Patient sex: M
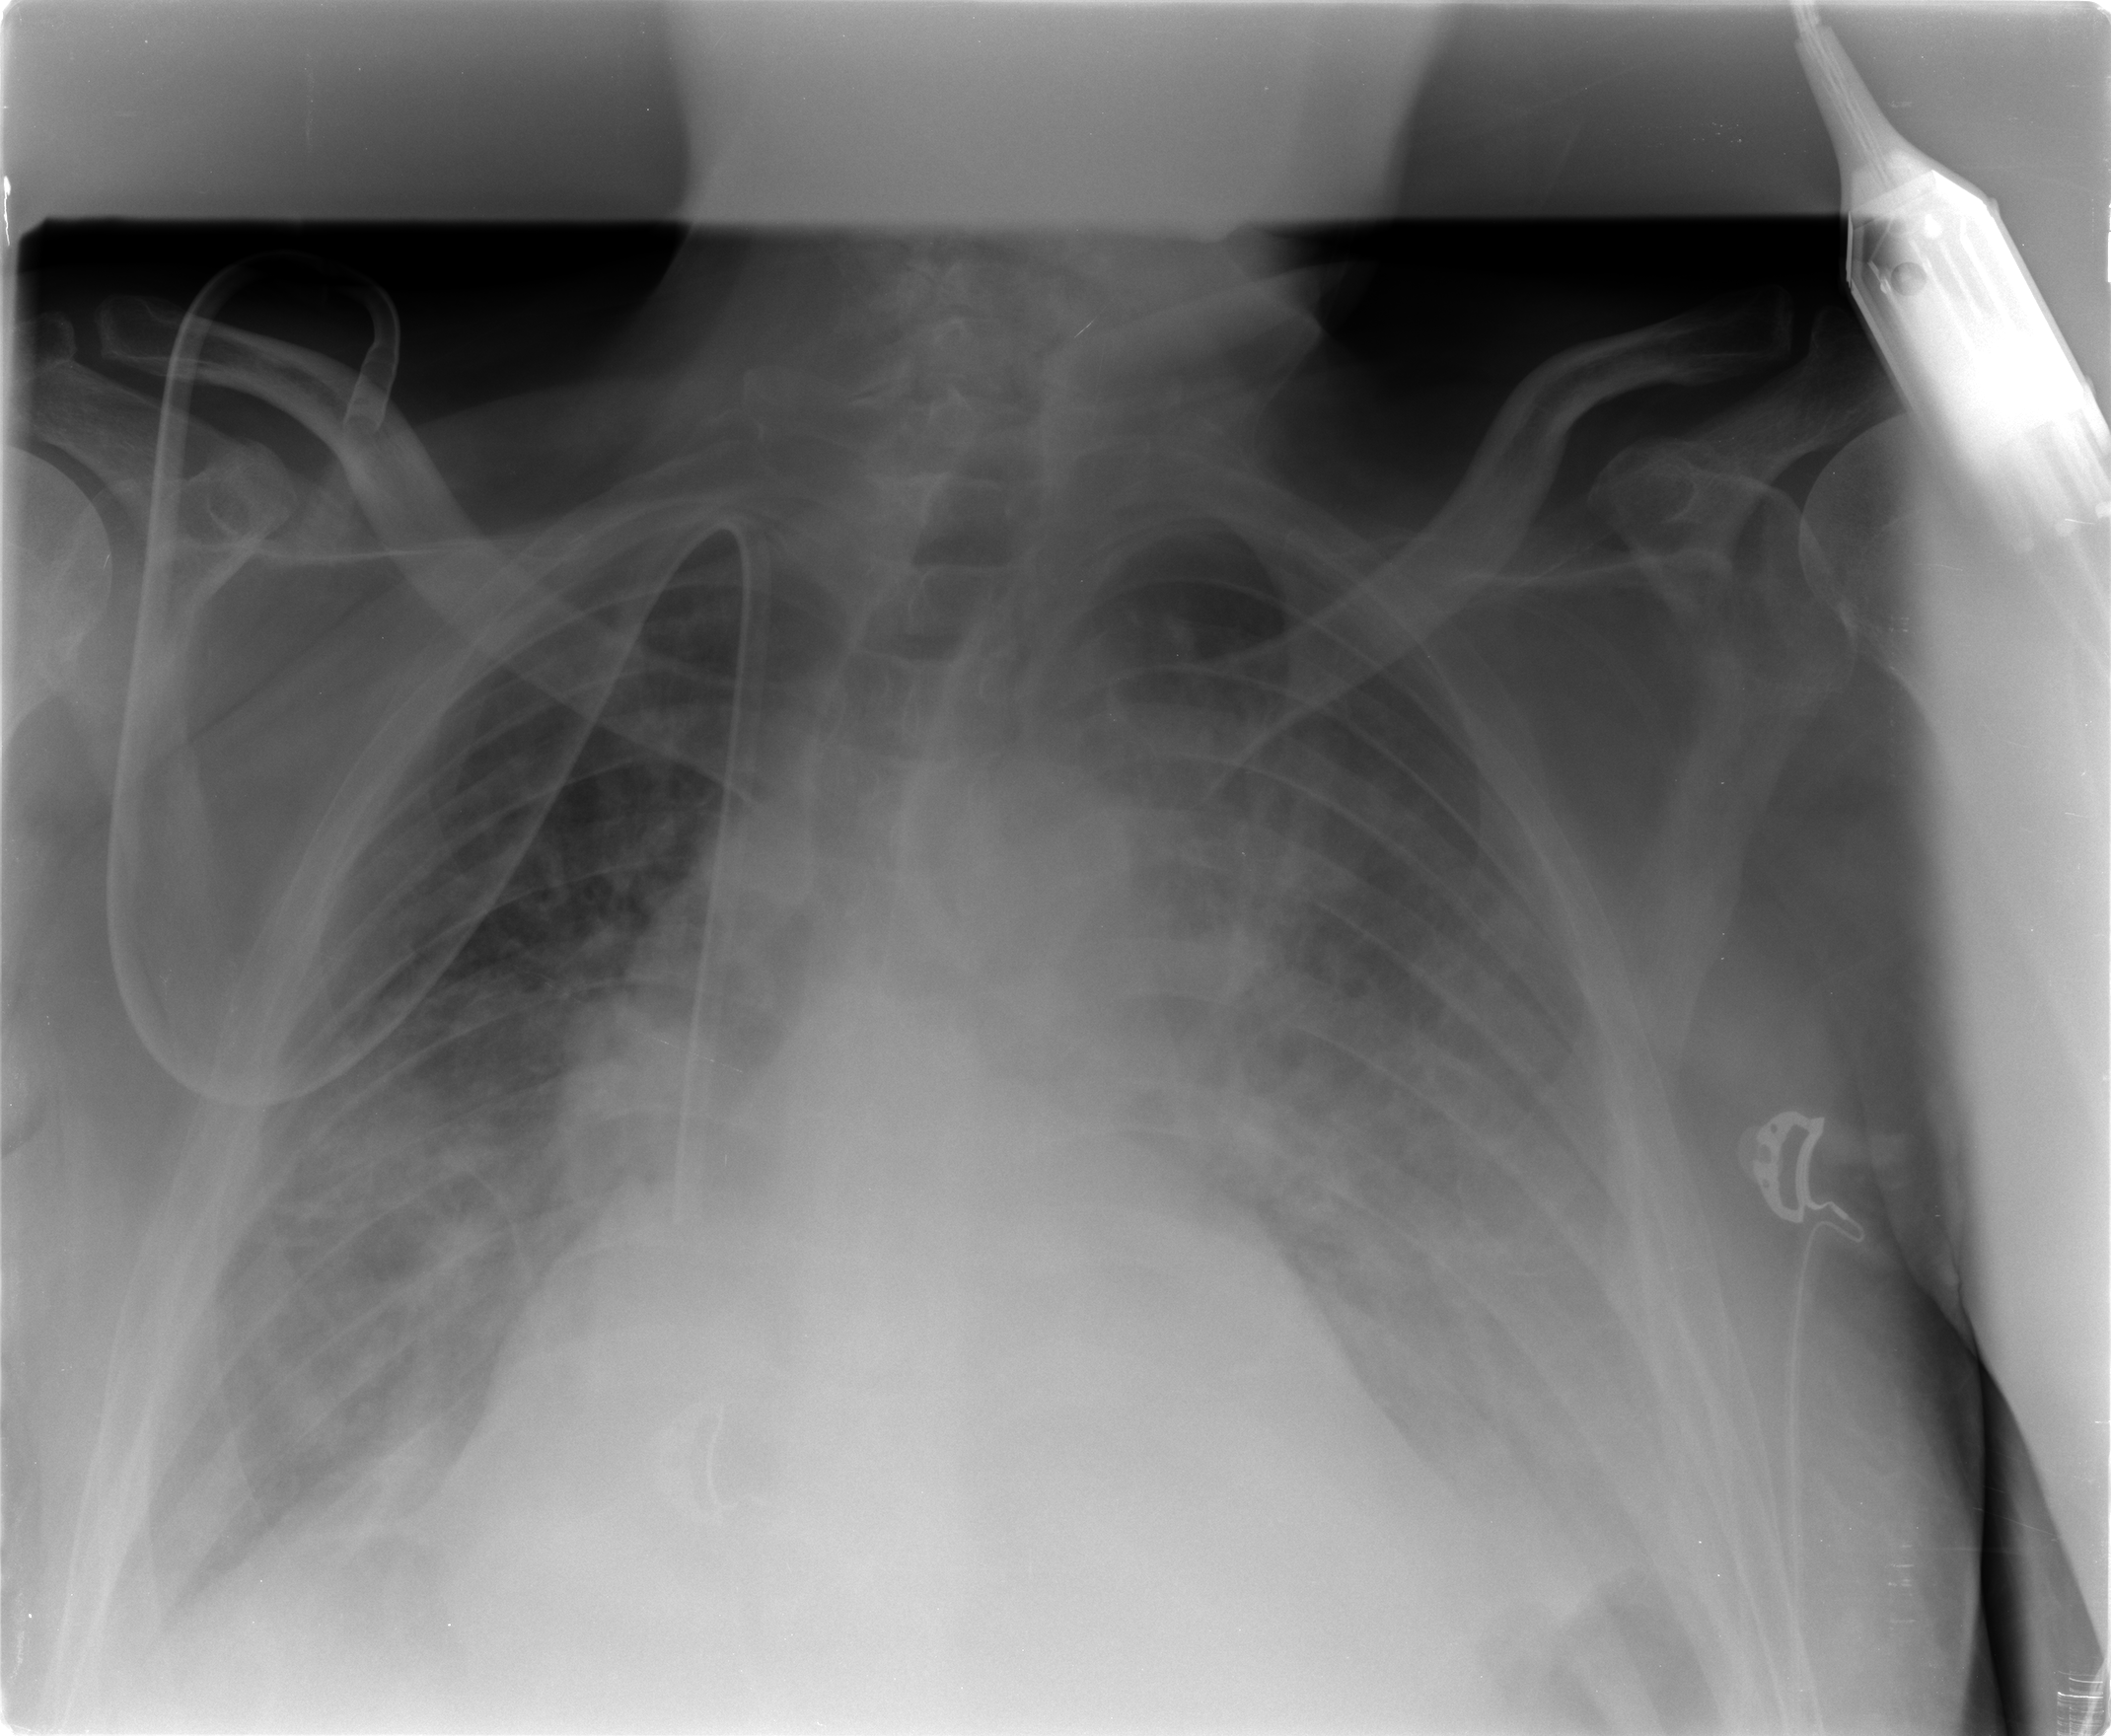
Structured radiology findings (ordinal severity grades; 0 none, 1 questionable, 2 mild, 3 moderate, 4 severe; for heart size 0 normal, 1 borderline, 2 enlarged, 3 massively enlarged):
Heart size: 1
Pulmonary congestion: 2
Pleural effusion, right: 2
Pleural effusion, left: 2
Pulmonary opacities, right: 2
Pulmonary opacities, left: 1
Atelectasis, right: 2
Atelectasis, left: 2